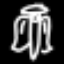
Label: angel